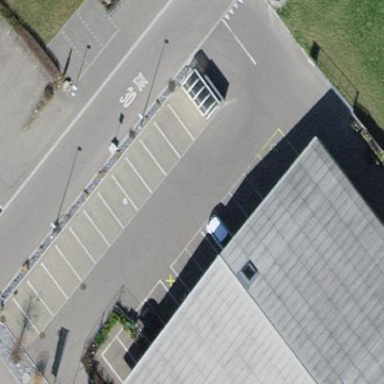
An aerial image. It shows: Street side parking area.